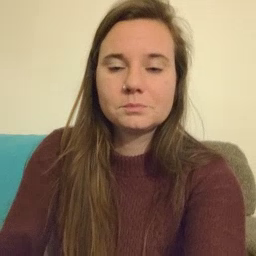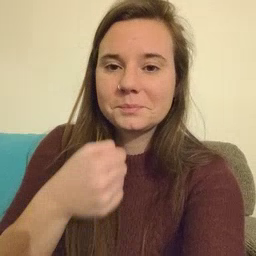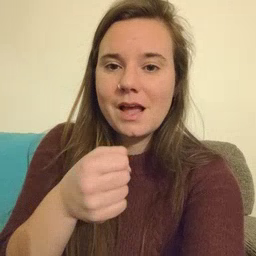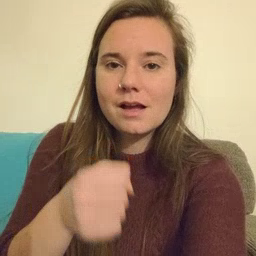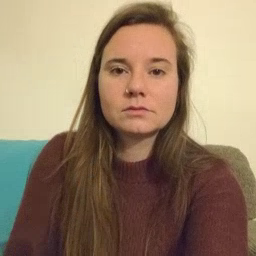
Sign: make